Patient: sex M, age 65
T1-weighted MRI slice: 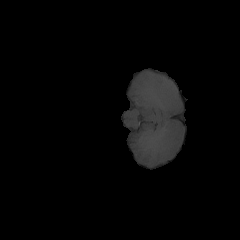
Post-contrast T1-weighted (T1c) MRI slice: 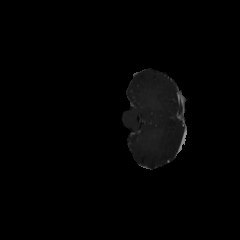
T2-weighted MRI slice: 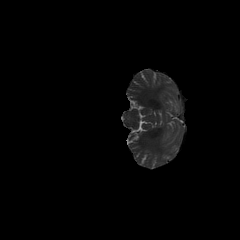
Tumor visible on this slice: no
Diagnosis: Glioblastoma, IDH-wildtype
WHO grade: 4